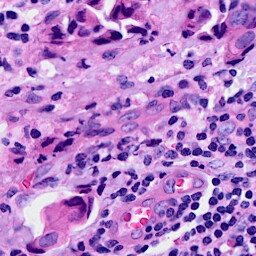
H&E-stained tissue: Breast